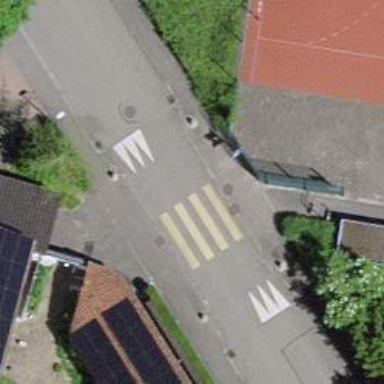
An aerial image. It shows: Uncontrolled crossing on the road.